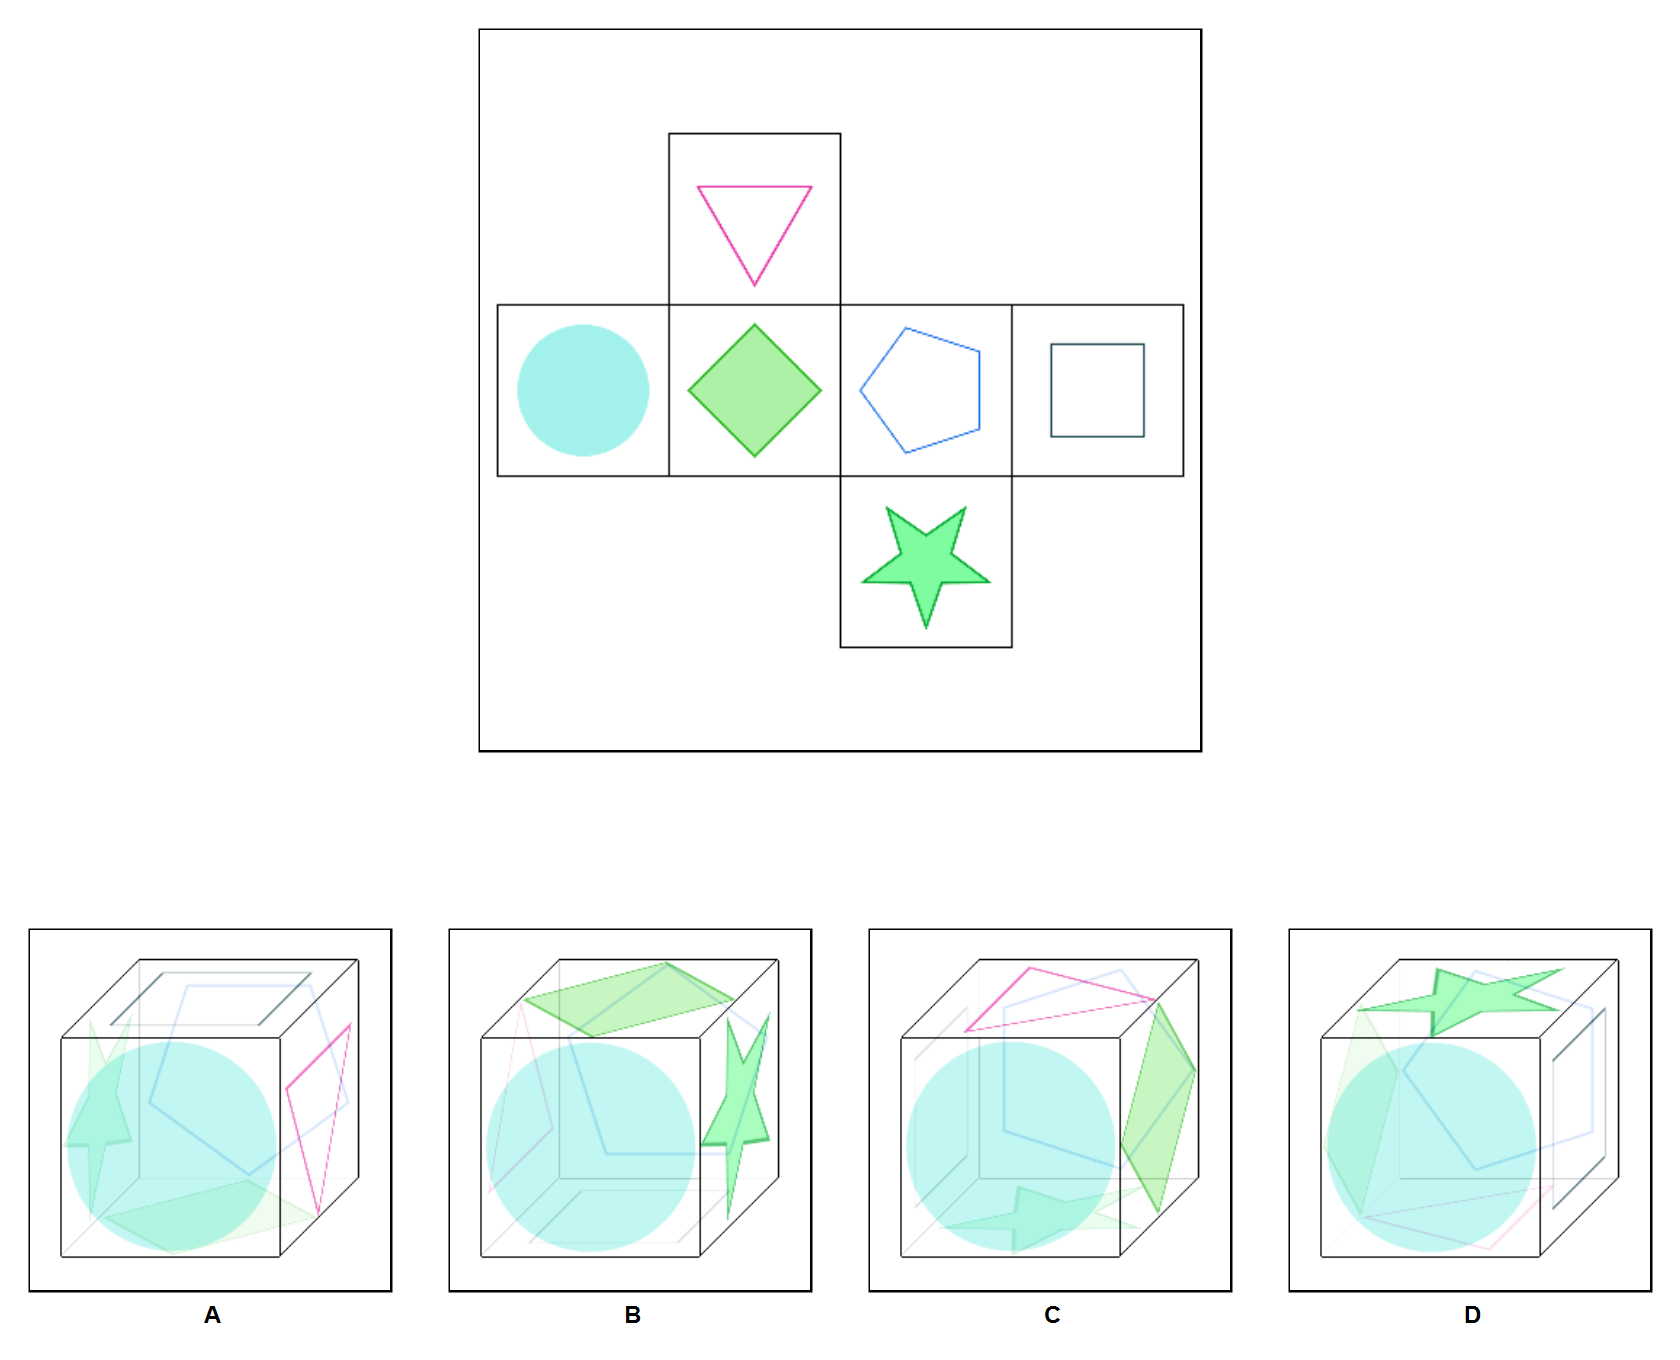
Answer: A